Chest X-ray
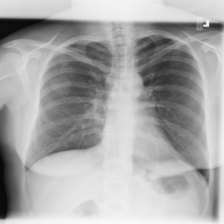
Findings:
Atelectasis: negative
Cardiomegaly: negative
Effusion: negative
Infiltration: negative
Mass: negative
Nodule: negative
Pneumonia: negative
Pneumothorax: negative
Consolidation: negative
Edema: negative
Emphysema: negative
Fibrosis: negative
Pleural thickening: negative
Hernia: negative